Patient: sex F, age 56
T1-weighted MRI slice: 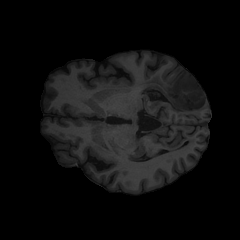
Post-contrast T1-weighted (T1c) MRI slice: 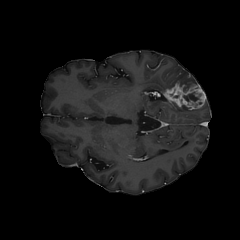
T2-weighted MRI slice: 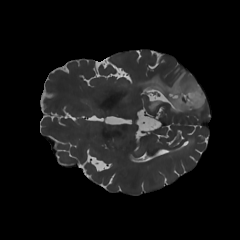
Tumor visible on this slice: yes
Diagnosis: Glioblastoma, IDH-wildtype
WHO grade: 4